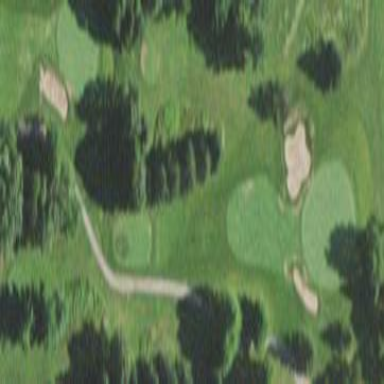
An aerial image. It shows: Area with grass used as rough in golf course.